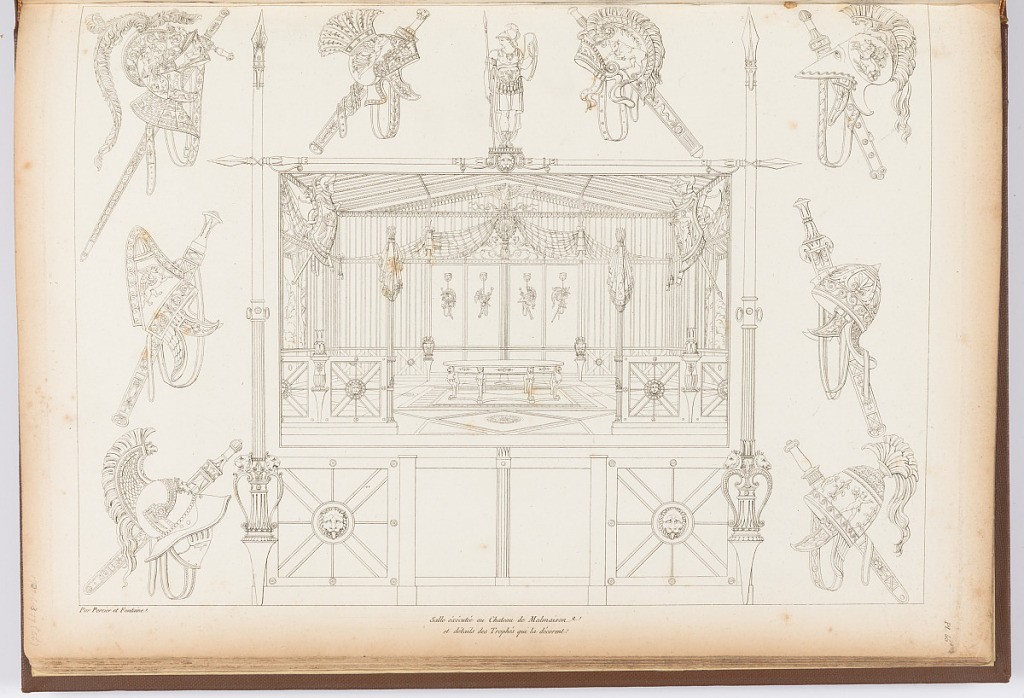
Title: Salle éxécuté au Chateau Malmaison (Room Designed for Chateau Malmaison), plate 55, in Recueil de decorations interieures (Collection of Interior Decorations)
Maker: Charles Percier, French, 1764–1838
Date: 1801–12
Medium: Etching on cream wove paper
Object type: Print
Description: Room with table that has legs made of lions. Helmets, shields, swords and other trappings of war decorate the room's interior and exterior.